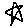
Label: star